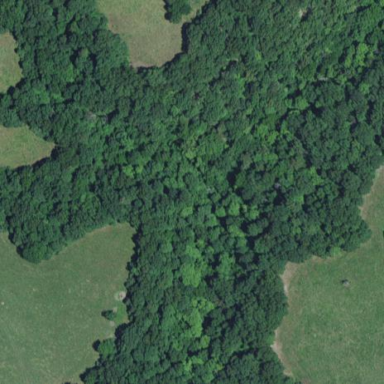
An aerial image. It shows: Serene woodland landscape.